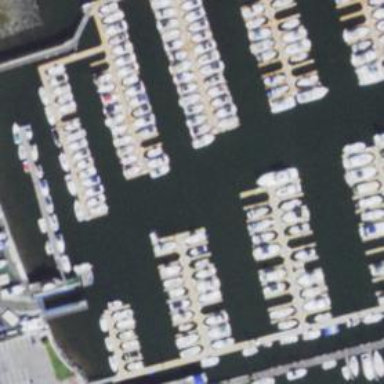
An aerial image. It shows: Dock by the waterway.